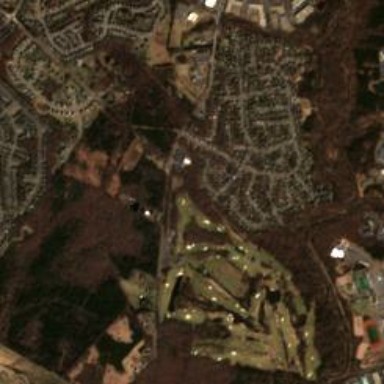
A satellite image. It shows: Golf course.